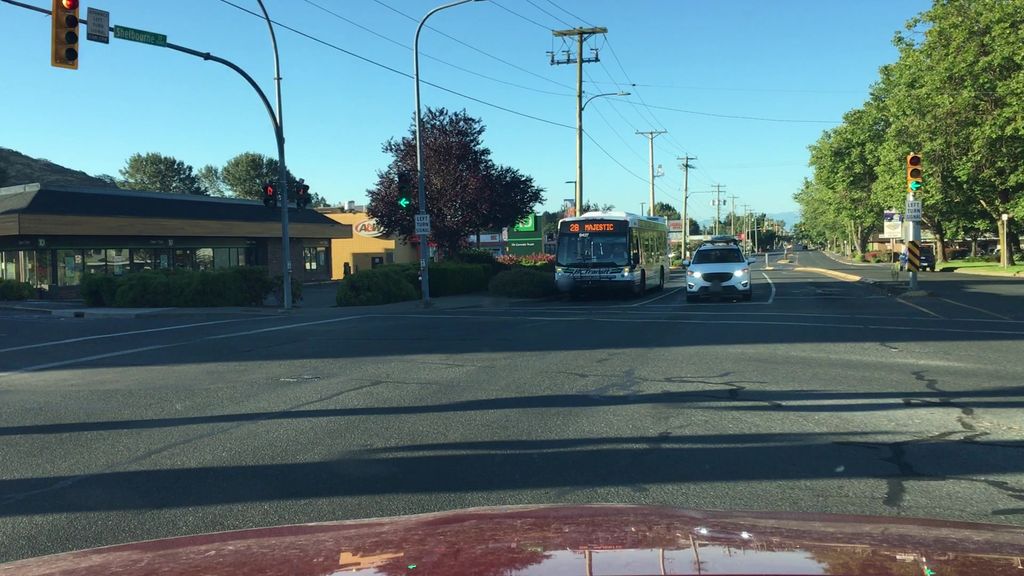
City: victoria